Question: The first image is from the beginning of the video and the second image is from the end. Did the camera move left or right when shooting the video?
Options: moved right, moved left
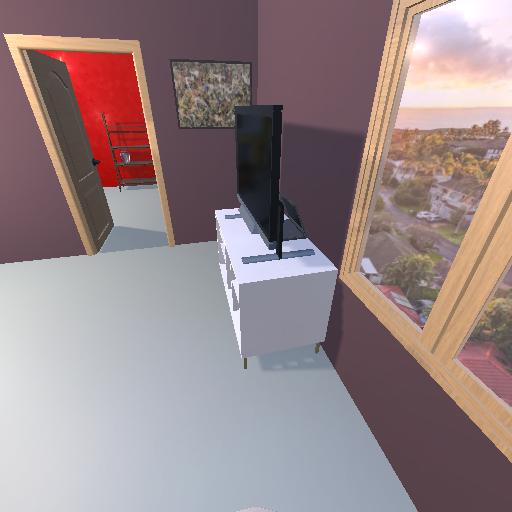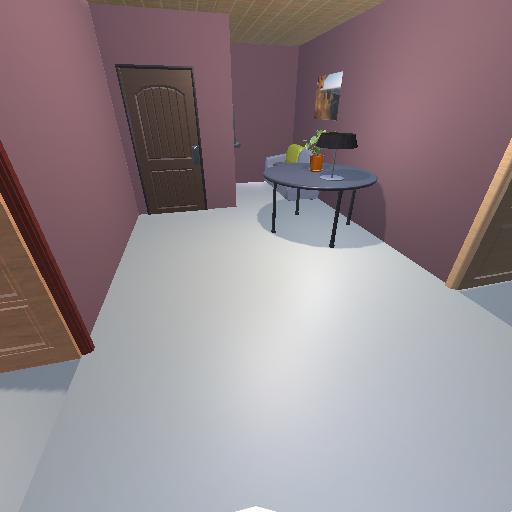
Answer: moved right